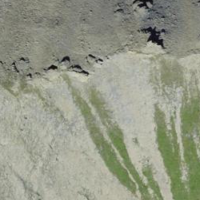
EUNIS habitat code: 48
Species observed at this site:
Oenanthe oenanthe
Pyrrhocorax graculus